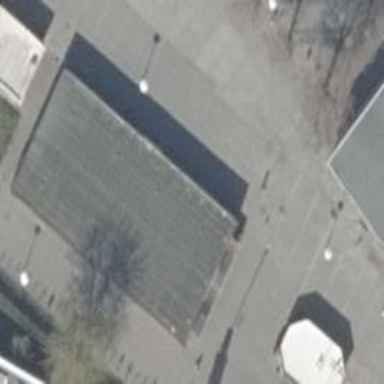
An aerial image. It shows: Transportation building.